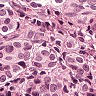
Metastatic tissue present: yes